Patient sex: M
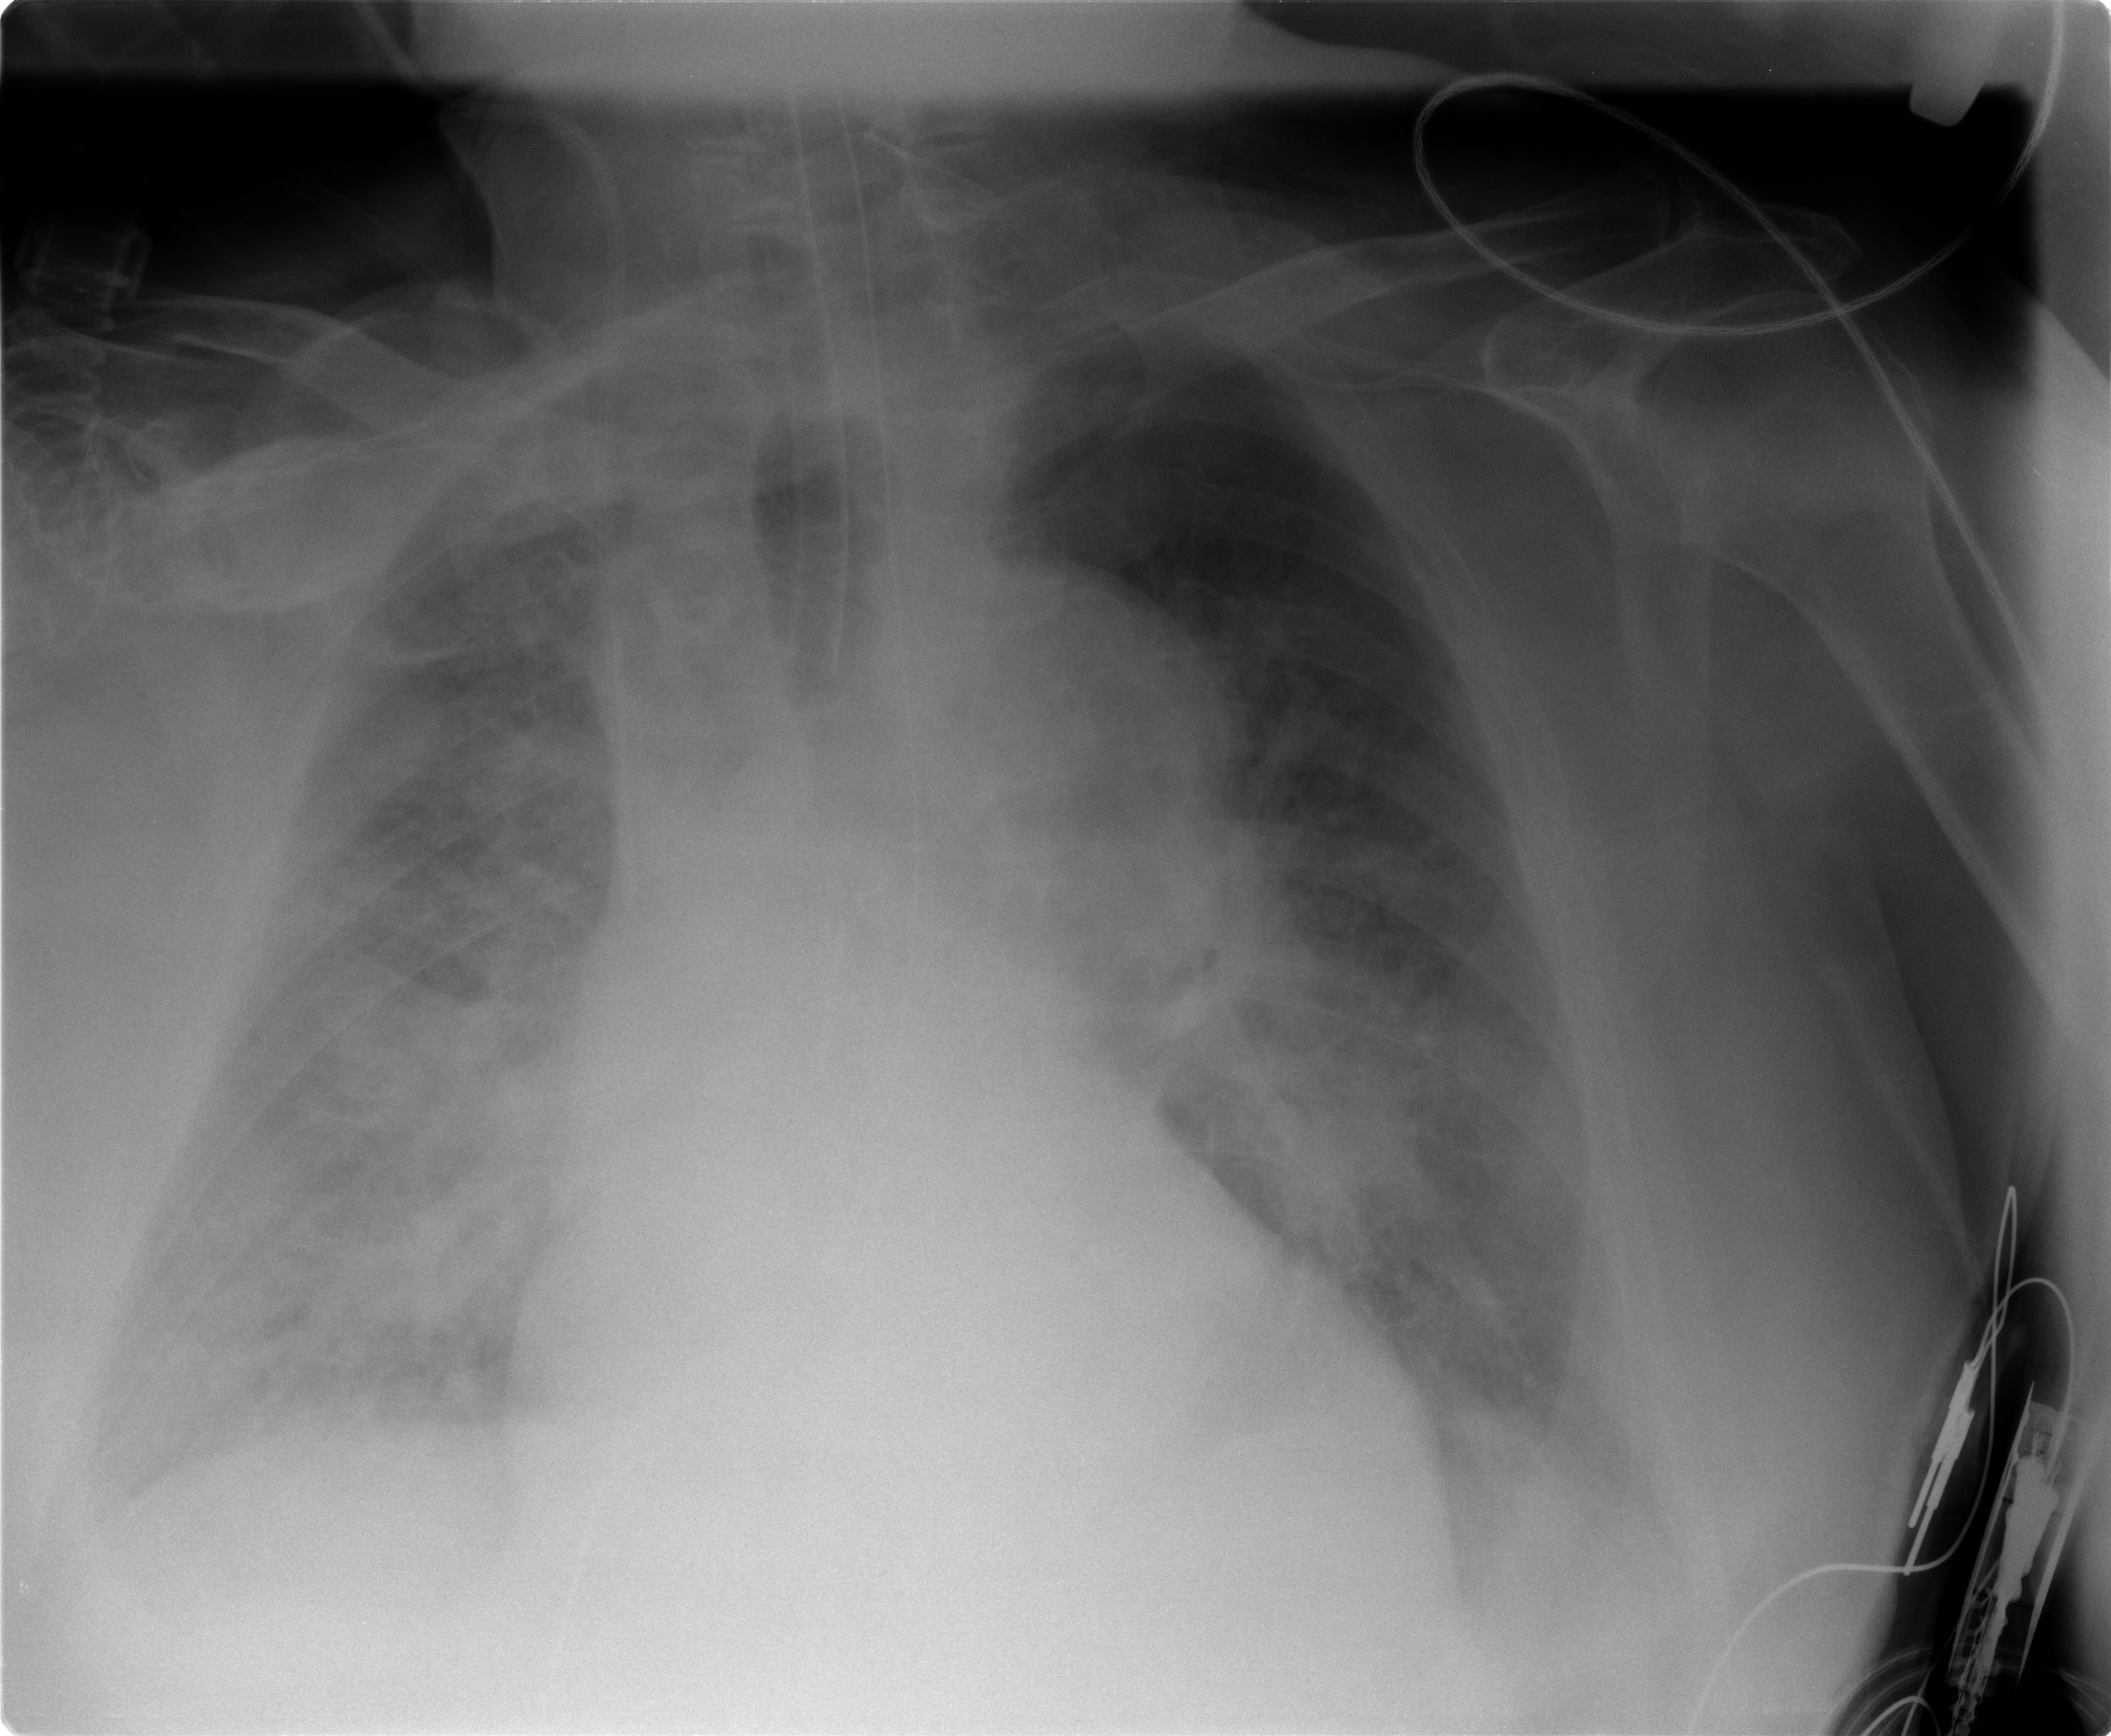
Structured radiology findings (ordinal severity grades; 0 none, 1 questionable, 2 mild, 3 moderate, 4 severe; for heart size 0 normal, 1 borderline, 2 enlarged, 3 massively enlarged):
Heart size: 2
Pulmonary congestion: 3
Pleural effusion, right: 2
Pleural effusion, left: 2
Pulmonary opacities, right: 3
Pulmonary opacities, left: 3
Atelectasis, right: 3
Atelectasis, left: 2